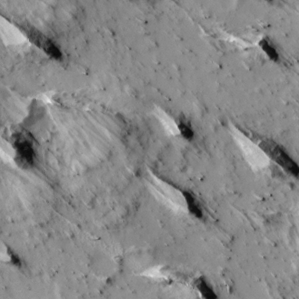
Label: non_frost